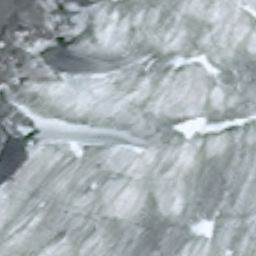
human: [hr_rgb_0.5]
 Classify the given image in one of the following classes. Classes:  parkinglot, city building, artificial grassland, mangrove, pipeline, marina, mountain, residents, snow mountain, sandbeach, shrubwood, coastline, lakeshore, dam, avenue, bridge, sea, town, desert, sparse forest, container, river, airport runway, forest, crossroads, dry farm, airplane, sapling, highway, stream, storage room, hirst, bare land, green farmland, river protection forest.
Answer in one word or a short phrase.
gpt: snow mountain